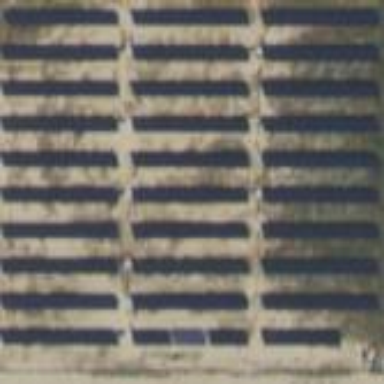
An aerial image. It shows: Solar power plant with photovoltaic technology. The plant generates electricity and is surrounded by fence.